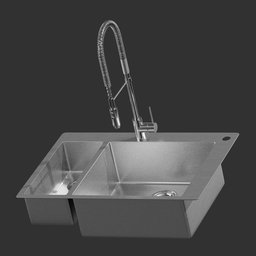
Label: appliances